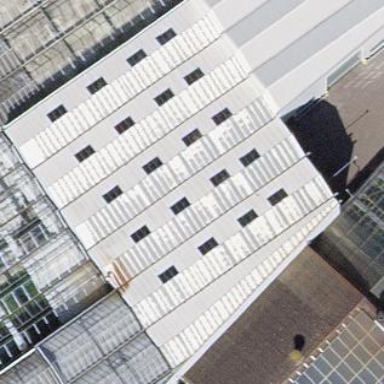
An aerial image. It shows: Greenhouse.